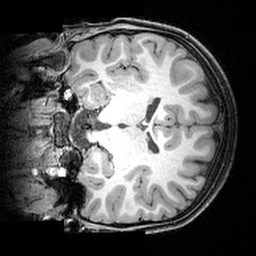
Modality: T1w
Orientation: coronal
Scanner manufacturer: siemens
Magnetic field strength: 3 T
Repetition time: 1.9 s
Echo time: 0.00397 s